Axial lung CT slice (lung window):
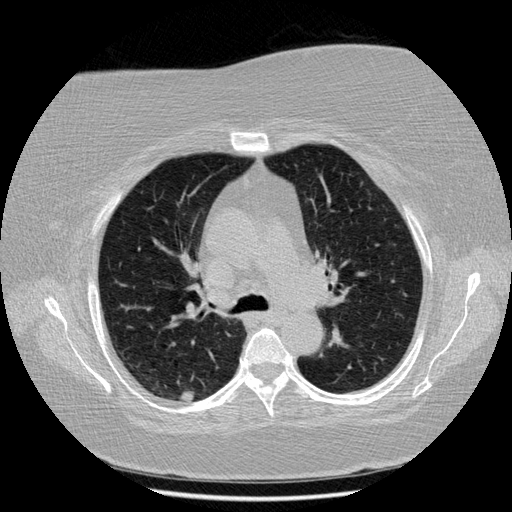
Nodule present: yes
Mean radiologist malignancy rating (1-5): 3.25